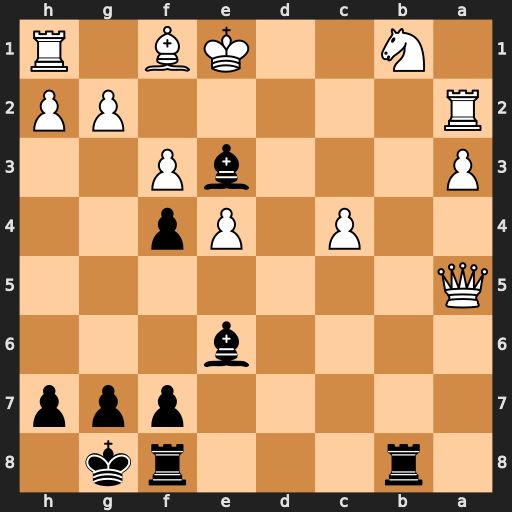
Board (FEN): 1r3rk1/5ppp/4b3/Q7/2P1Pp2/P3bP2/R5PP/1N2KB1R
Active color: b
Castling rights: K
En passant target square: -
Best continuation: Rxb1+ Ke2 Bxc4#